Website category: university
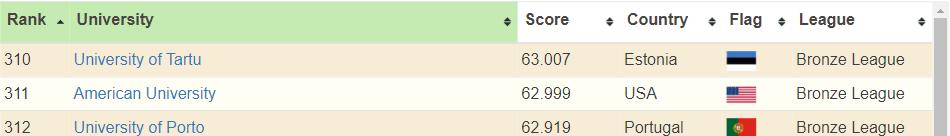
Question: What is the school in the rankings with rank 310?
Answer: University of Tartu

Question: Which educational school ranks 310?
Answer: University of Tartu

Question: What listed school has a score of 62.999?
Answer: American University

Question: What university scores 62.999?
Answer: American University

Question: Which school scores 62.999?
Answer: American University

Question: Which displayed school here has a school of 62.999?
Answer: American University

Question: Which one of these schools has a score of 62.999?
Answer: American University

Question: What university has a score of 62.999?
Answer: American University

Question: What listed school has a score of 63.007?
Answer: University of Tartu

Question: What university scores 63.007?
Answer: University of Tartu

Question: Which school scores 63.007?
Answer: University of Tartu

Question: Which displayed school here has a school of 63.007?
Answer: University of Tartu

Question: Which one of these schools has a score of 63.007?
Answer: University of Tartu

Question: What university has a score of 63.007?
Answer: University of Tartu

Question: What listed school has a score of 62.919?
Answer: University of Porto

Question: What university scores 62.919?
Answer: University of Porto

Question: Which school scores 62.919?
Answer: University of Porto

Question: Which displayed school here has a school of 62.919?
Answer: University of Porto

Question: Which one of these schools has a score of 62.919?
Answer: University of Porto

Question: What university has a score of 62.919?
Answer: University of Porto

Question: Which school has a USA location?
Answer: American University

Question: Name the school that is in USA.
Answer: American University

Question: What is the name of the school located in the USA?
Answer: American University

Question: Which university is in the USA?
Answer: American University

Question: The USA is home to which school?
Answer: American University

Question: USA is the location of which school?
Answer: American University

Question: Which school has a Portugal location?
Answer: University of Porto

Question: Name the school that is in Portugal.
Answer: University of Porto

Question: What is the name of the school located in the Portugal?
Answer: University of Porto

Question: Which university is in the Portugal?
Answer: University of Porto

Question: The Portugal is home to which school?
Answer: University of Porto

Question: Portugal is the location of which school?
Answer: University of Porto

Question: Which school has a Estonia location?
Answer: University of Tartu

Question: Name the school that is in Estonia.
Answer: University of Tartu

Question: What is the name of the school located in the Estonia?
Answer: University of Tartu

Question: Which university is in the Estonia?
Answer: University of Tartu

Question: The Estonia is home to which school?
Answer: University of Tartu

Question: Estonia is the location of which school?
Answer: University of Tartu